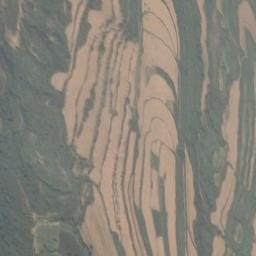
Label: terrace